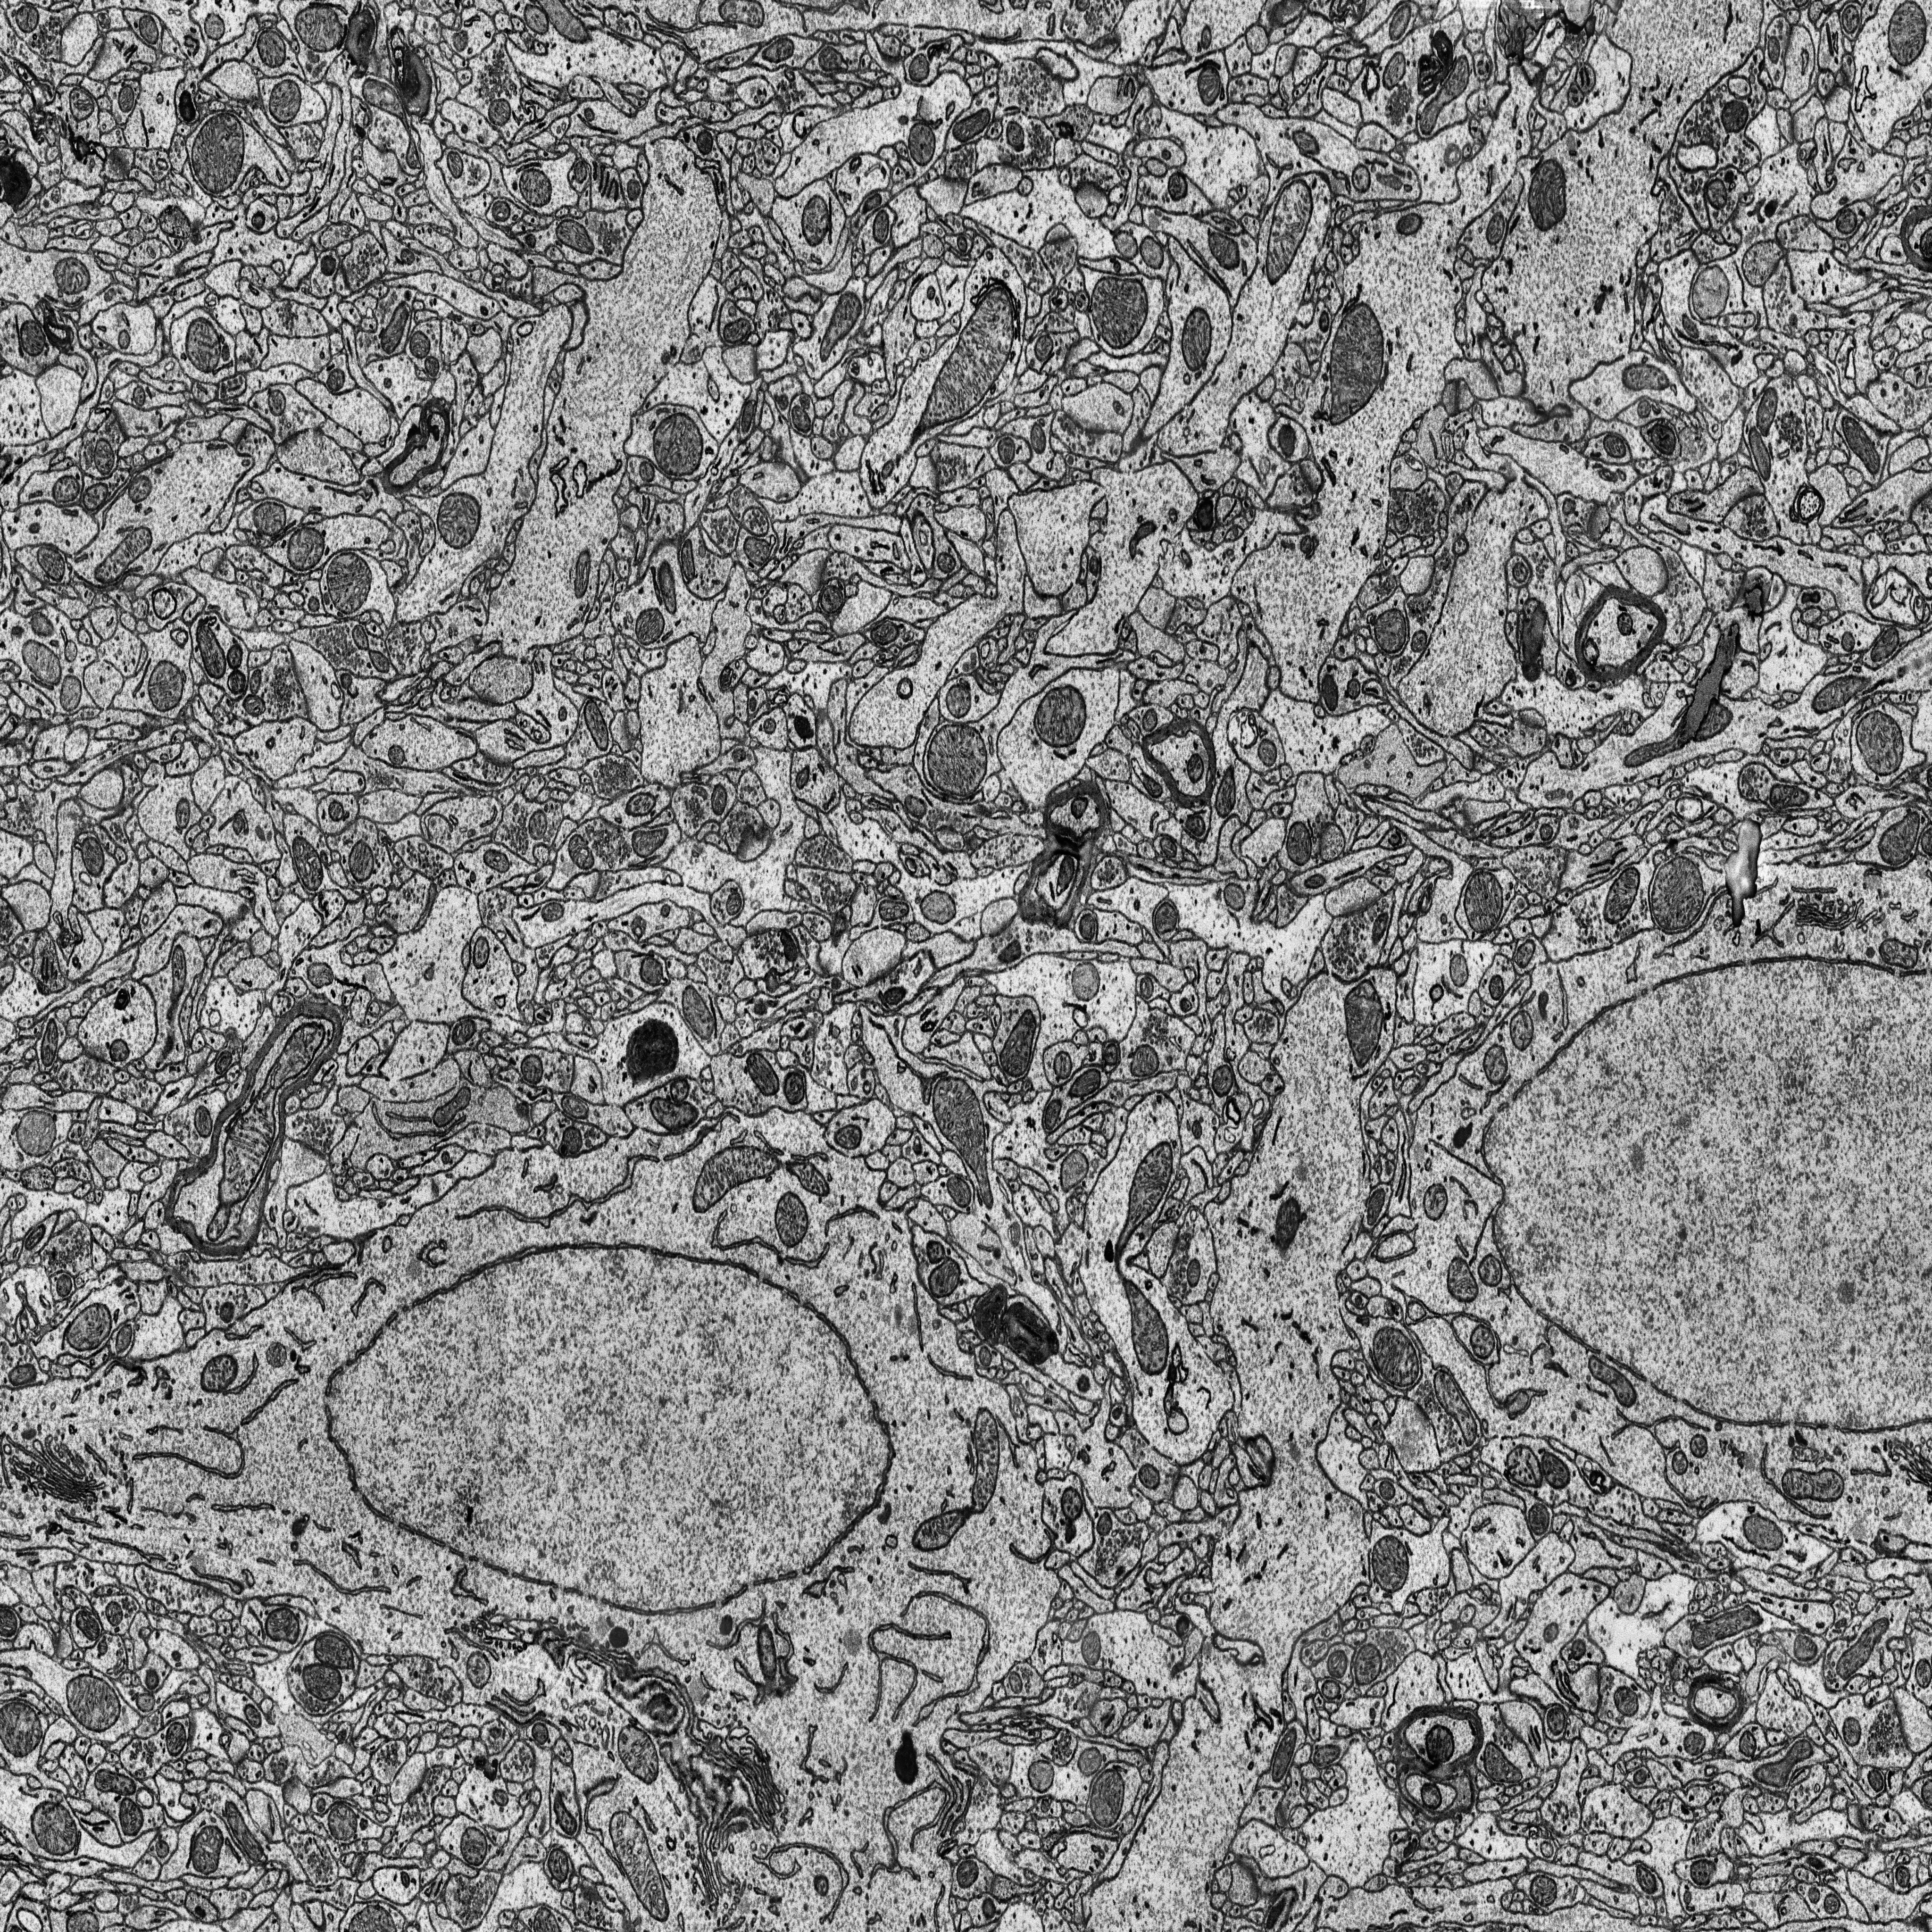
Electron microscopy slice of rat cortex tissue
Slice depth (z): 222
Mitochondria instances in slice: 379